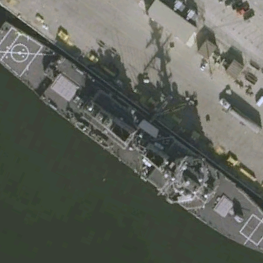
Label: Arleigh_Burke-class_destroyer